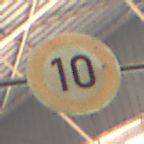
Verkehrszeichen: Geschwindigkeit10
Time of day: Midday
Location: Indoor (Urban)
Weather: NotSpecified
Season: NotSpecified
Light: Natural